Question: I want to let my users select certain data from a list on my webpage.
I did this by now like this:

But it looks messy and confusing I think (and was told so by my supervisor).
I want the entries to be searchable, but it doesn't has to be as sophisticated as it is now (search every single column) and they don't need to be sortable.
I also don't need separate lists for the selected and available items.
Given these conditions is there a common / good way to let a user pick data in a searchable list with a lot of entries?
Edit: It seems my question was imprecise here a rephrased version:
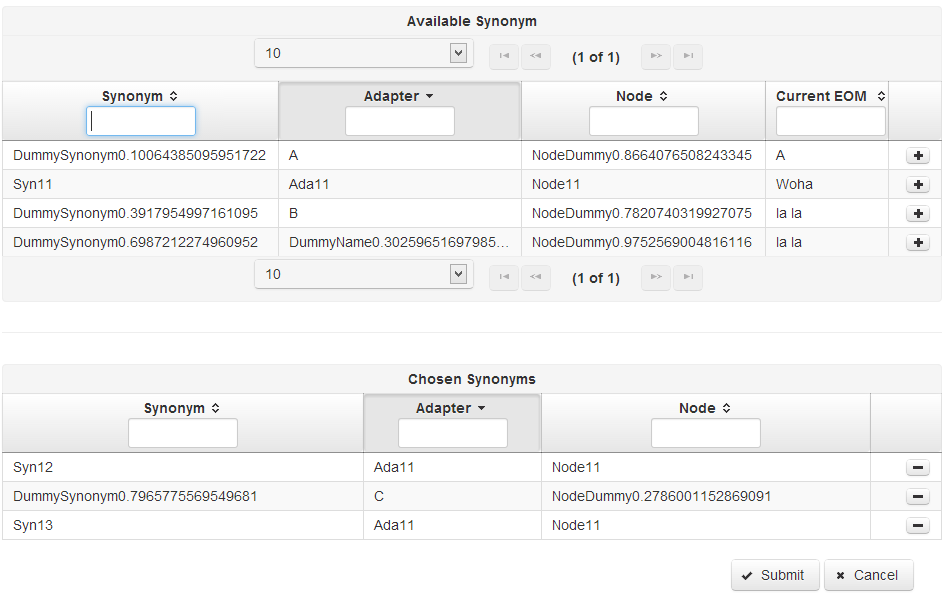
Answer: there are quite a few designs to get ideas from here: <URL>
I would suggest having only 1 search box which searches all fields, then you could even hide the less important ones until you have searched - 'display:none;' - so that the data is still there and searchable but not immediately visible.
The best would be to work out what is essential to be shown and what is not essential and work from there.